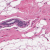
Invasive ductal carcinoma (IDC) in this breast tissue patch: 0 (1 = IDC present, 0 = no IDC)